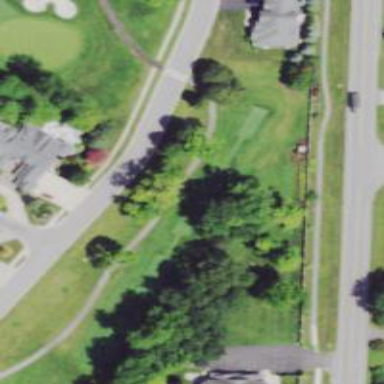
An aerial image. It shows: Path for both road and golf.